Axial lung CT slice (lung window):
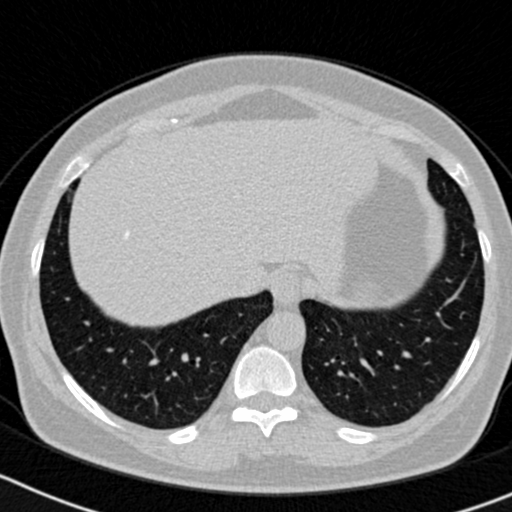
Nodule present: no